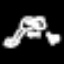
Label: frog